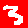
Digit: 3